Interaction volume radius: 10 \u00c5
Interaction volume height: 20 \u00c5
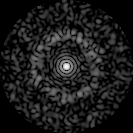
Disorder parameter: 0.8482